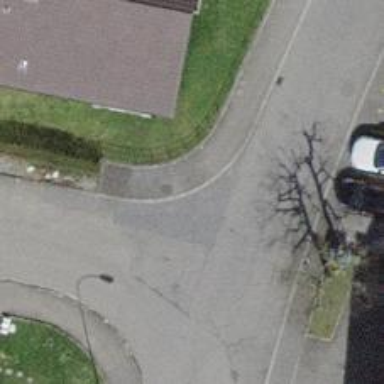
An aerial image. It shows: Kerb serving as barrier.